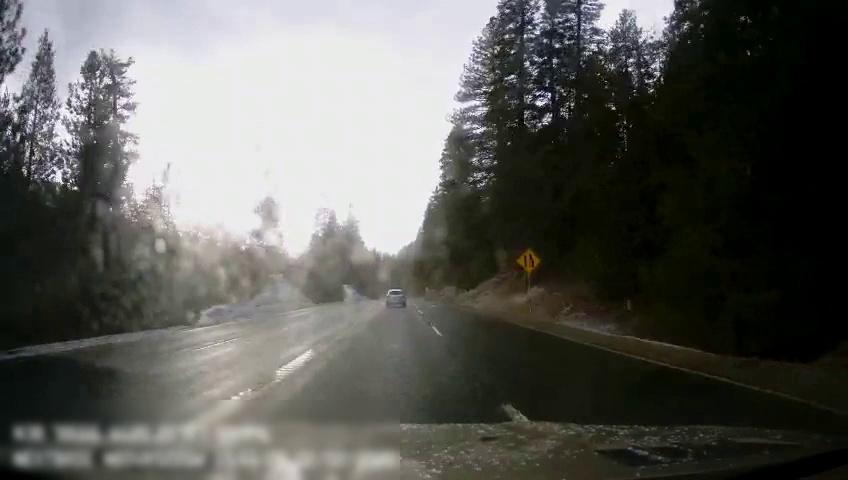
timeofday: Day
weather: Sunny
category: Drivable Space
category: Vehicles | SUV
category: Lanes | Current Lane
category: Lanes | Alternate Lane
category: Lanes | Opposite Lane
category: Traffic | Signs